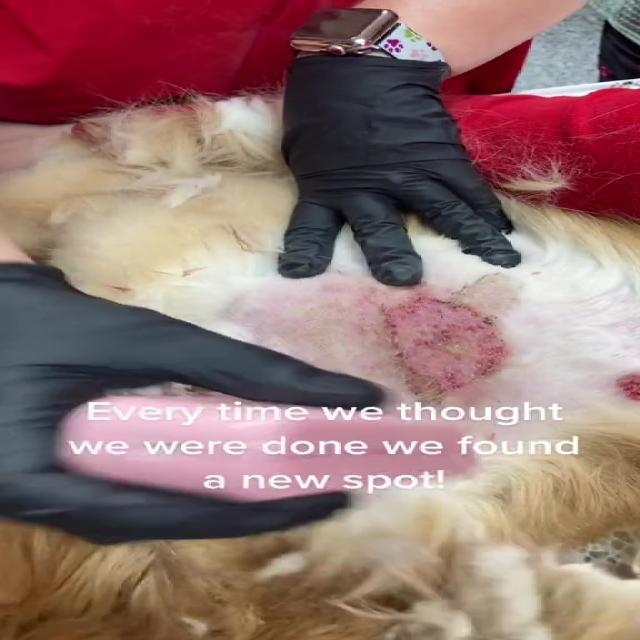
Canine dermatitis — inflammation of the skin presenting with erythema, pruritus, papules, and excoriation. May be allergic, contact, or atopic in origin.